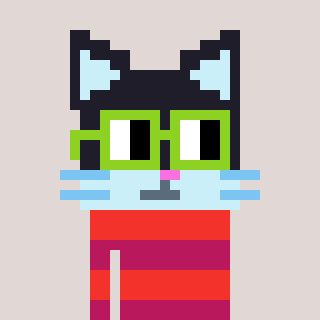
a pixel art character with square light green glasses, a cat-shaped head and a darkpink-colored body on a warm background